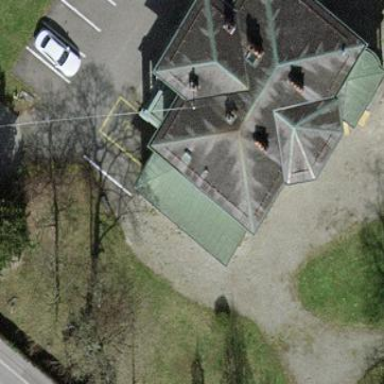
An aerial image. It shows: View of roof of building.